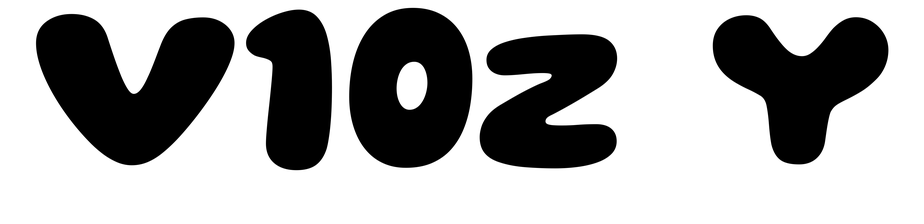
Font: Gluten_ExtraBold